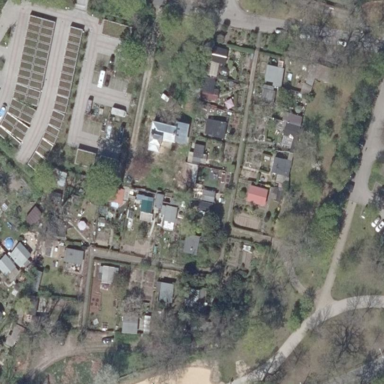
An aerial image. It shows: Area designated for allotments.